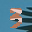
Label: 3